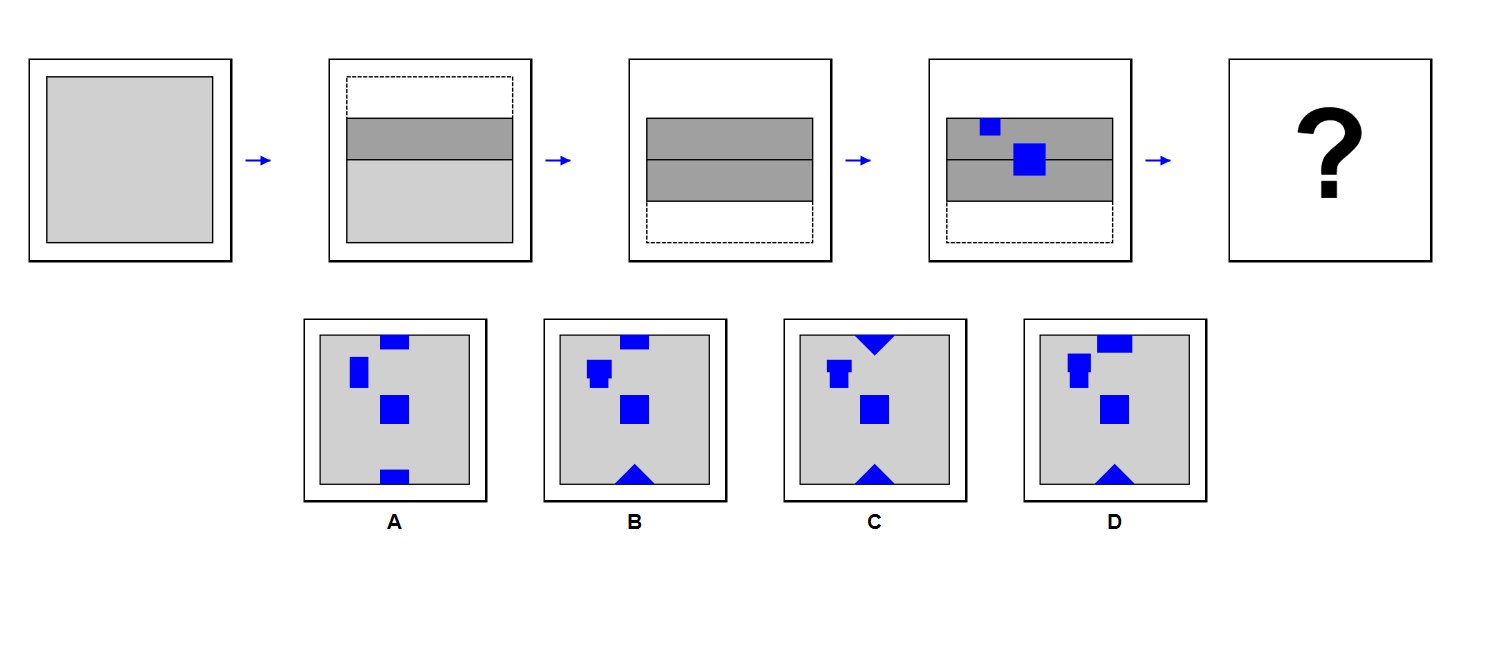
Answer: A